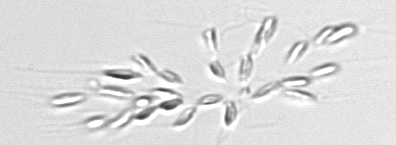
Label: Dinobryon